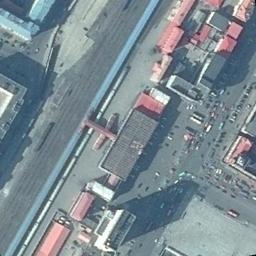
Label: railway_station